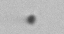
Label: nanoplankton_mix